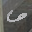
Label: 6